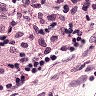
Metastatic tissue present: no